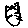
Label: cat